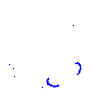
Particle: kaon